Aerial crown-view tile of a tropical tree (Barro Colorado Island, Panama), acquired 20240716:
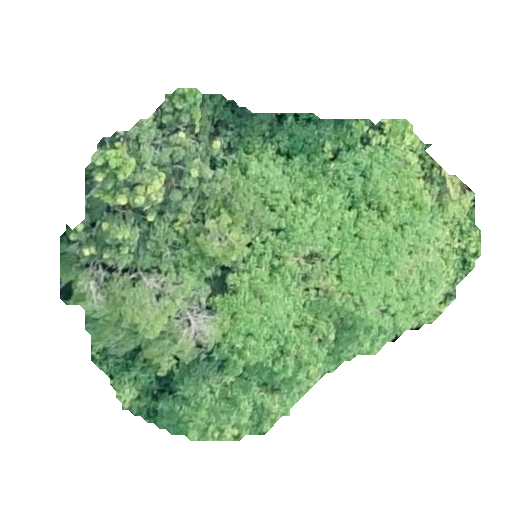
Species: Hura crepitans
GBIF accepted scientific name: Hura crepitans
Crown area: 160.31 m²